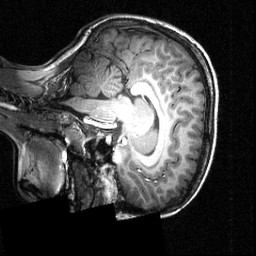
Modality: T1w
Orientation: sagittal
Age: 12
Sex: female
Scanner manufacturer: siemens
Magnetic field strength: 3.951 T
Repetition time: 1.5 s
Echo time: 0.00335 s